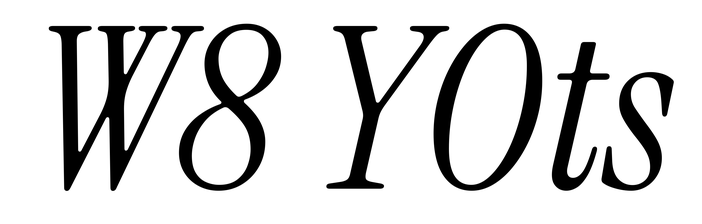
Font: InstrumentSerif-Italic